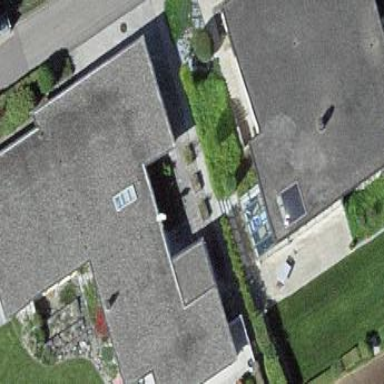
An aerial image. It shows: Residential building.